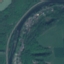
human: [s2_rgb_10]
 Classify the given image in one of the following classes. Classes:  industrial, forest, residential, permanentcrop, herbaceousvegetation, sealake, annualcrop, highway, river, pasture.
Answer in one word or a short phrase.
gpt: River